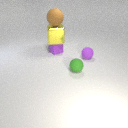
small purple rubber sphere to the right of small green rubber sphere